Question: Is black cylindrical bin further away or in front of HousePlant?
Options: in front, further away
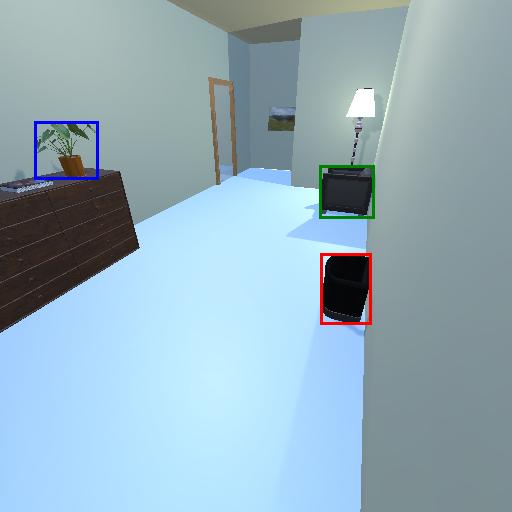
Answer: in front